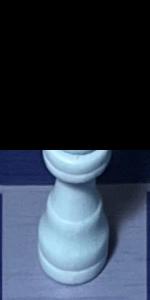
Label: Queen_White